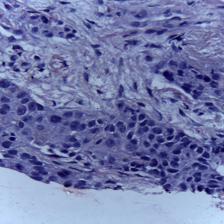
Diagnosis: OSCC